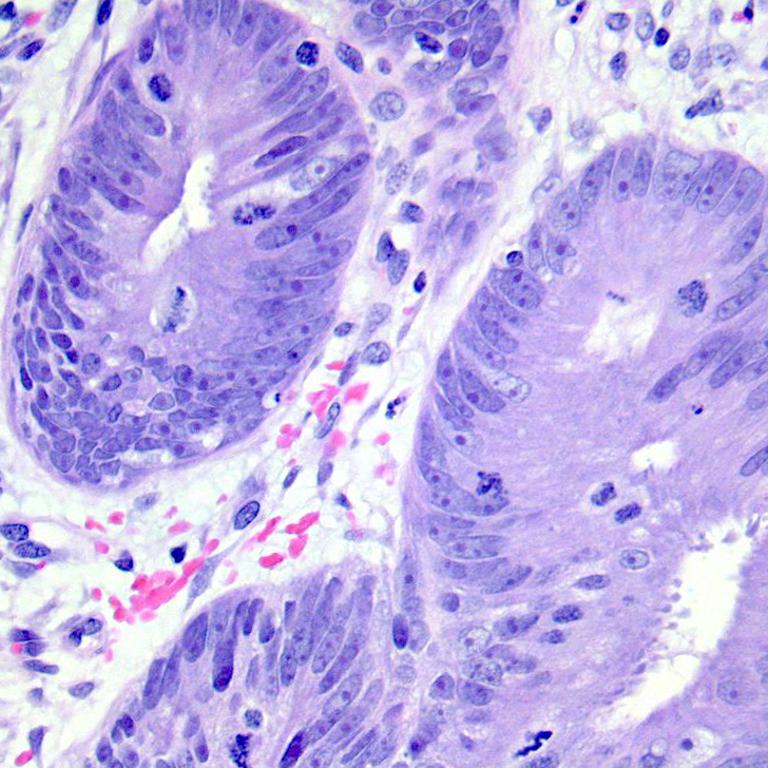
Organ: colon
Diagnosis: adenocarcinomas